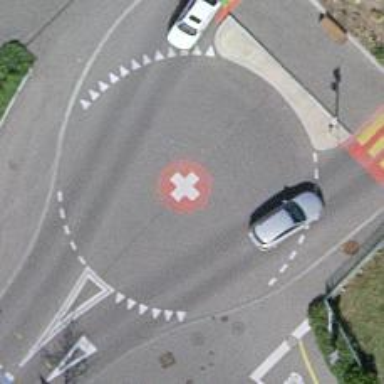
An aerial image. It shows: Roundabout.